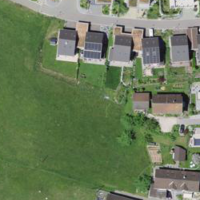
EUNIS habitat code: 55
Species observed at this site:
Echium vulgare